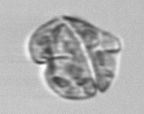
Label: Karenia